Field crop: maize
Growth stage: 2
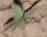
Species: datura